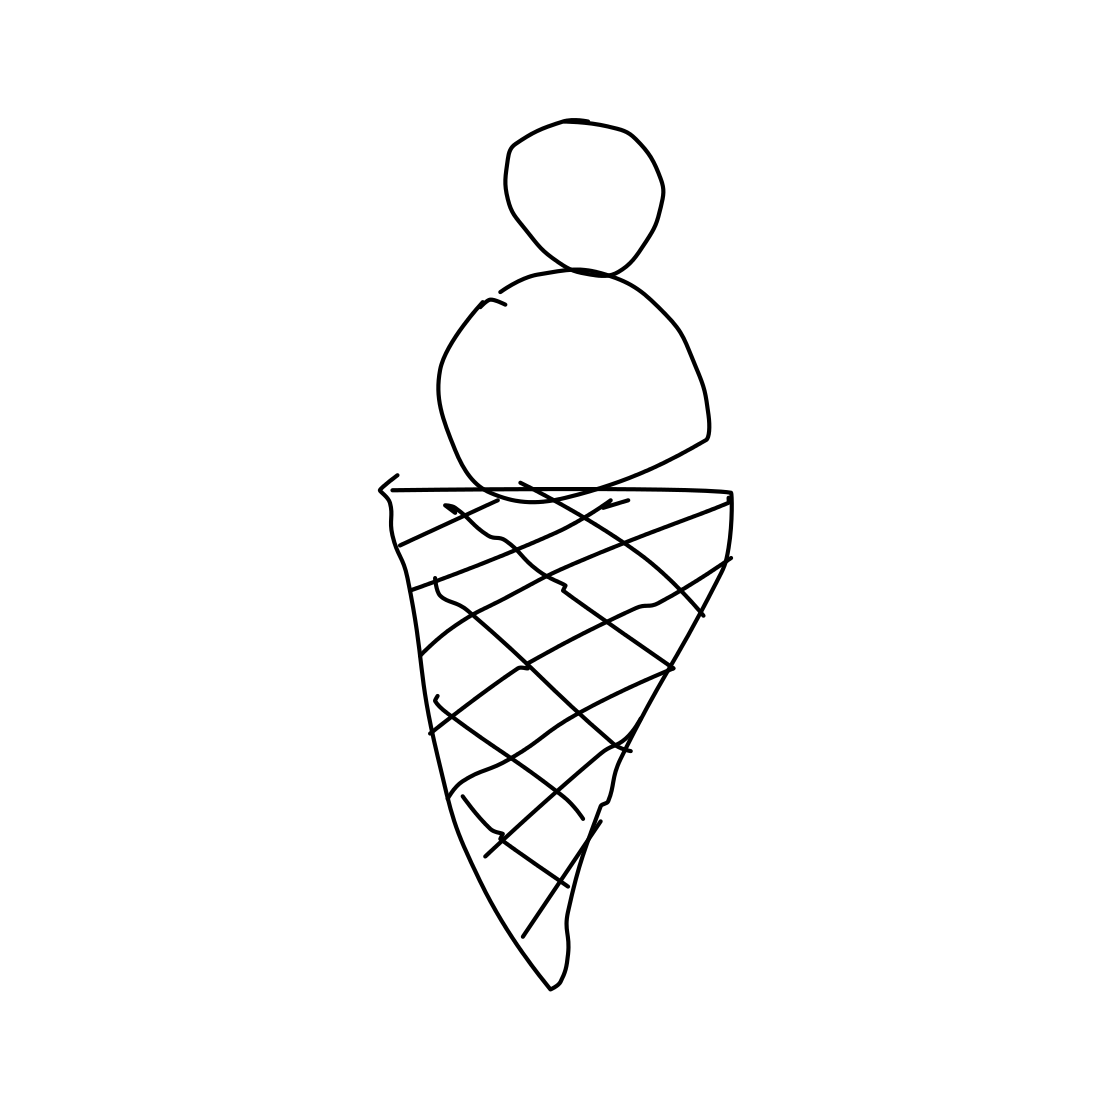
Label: ice-cream-cone